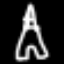
Label: The Eiffel Tower